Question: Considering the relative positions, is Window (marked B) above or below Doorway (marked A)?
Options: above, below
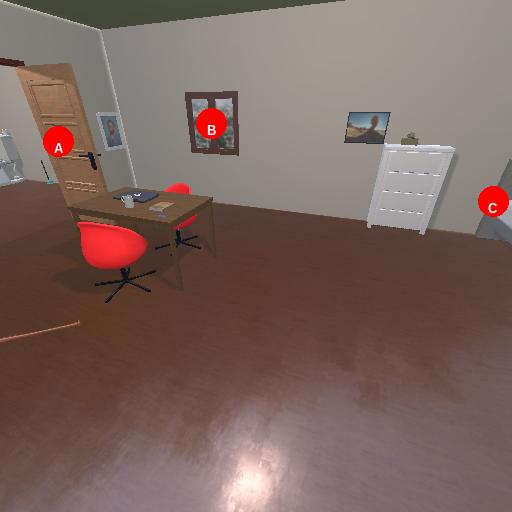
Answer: above